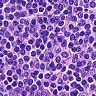
Metastatic tissue present: no